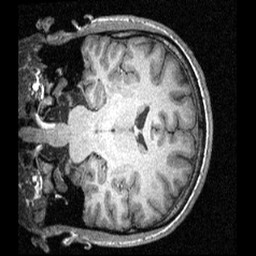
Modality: T1w
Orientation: coronal